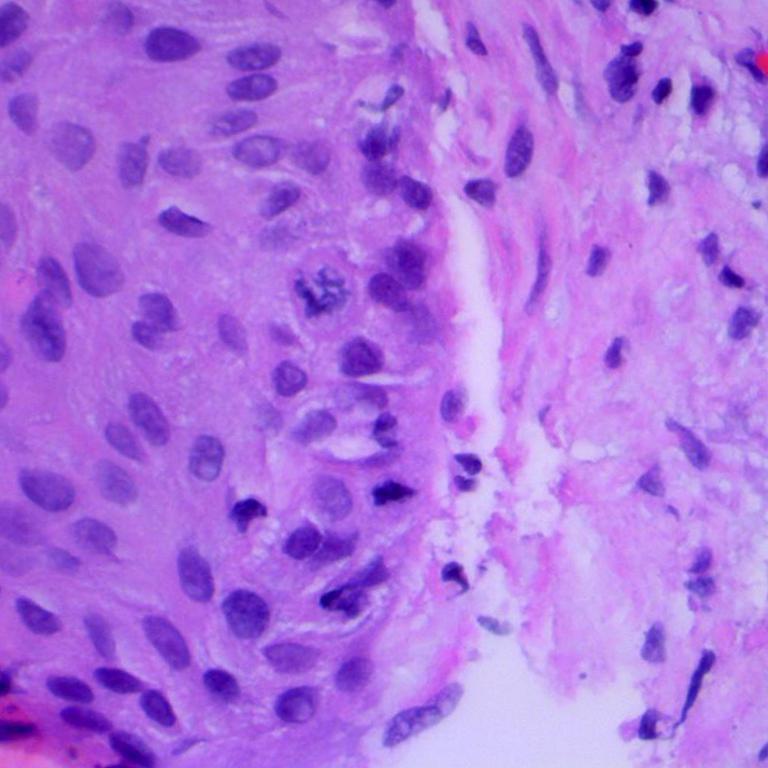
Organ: lung
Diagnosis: squamous carcinomas